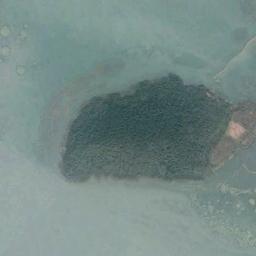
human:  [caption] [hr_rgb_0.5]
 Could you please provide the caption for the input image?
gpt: Many trees are on the island .

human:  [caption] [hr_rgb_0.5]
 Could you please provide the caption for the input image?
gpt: There is a green island on the turquoise sea  There are lush green plants on the island  Only a small piece is tan .

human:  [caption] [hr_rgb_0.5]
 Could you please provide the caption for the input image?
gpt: The island is surrounded by green Spaces .

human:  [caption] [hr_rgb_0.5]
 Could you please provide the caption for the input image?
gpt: The island with dense vegetation is surrounded by green waters .

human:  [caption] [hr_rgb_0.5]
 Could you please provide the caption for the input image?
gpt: There are full of green trees on the island with green water around .